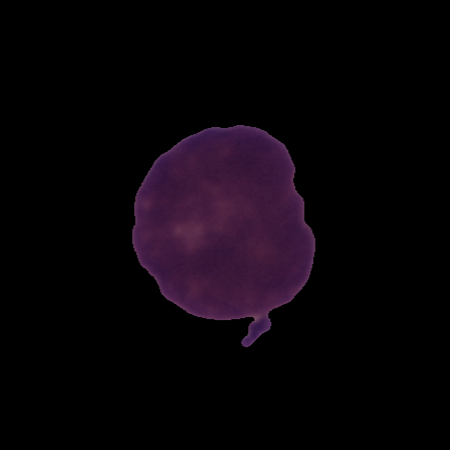
Label: cancer